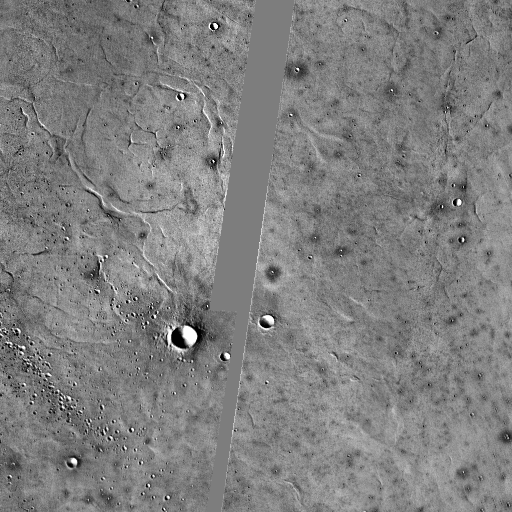
Crater classes present: Background, Other, Buried, Secondary